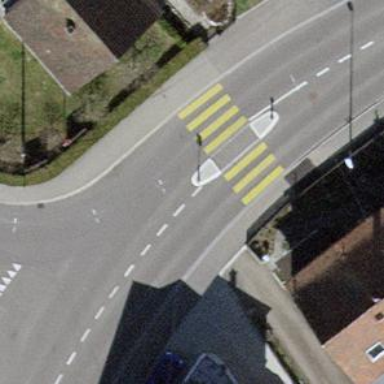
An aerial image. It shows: Zebra crossing with crossing island.